Field crop: tomato
Growth stage: 1
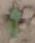
Species: solanum